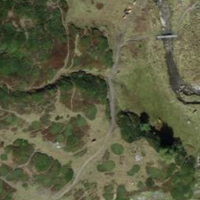
EUNIS habitat code: 26
Species observed at this site:
Rumex alpinus